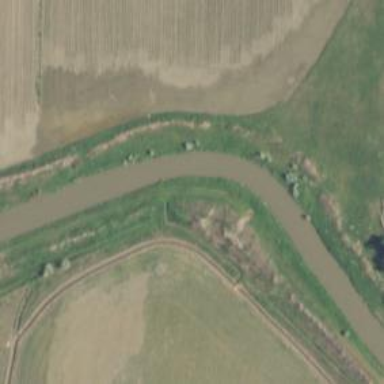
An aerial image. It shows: Canal.